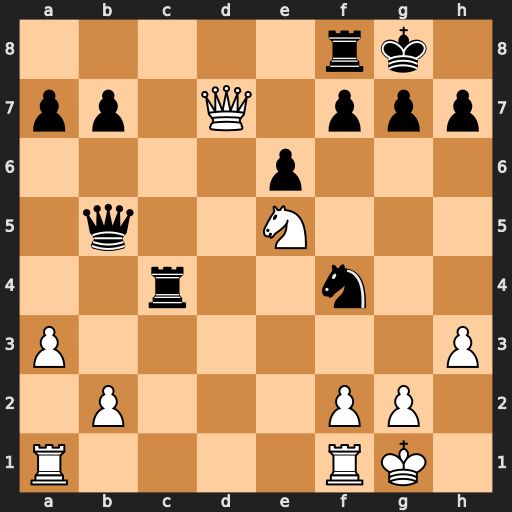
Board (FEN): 5rk1/pp1Q1ppp/4p3/1q2N3/2r2n2/P6P/1P3PP1/R4RK1
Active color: w
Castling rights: -
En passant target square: -
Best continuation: Qxb5